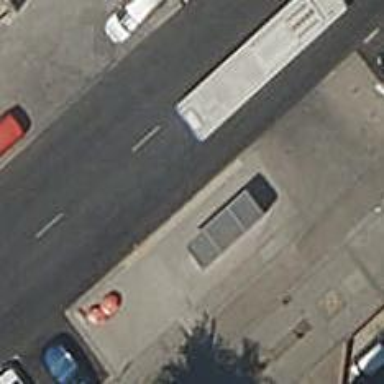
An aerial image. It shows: Bus stop with platform for public transport.